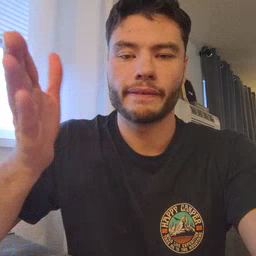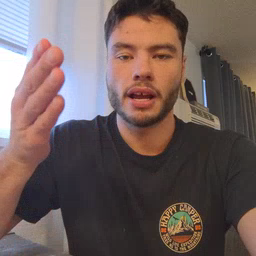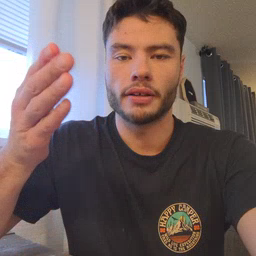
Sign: flag